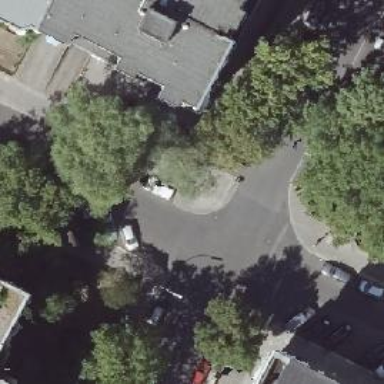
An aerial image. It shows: Unmarked crossing on asphalt footway.